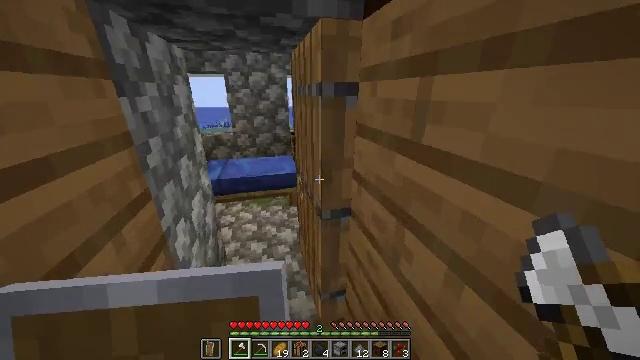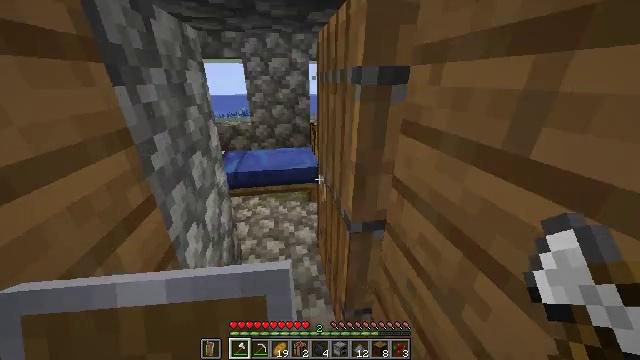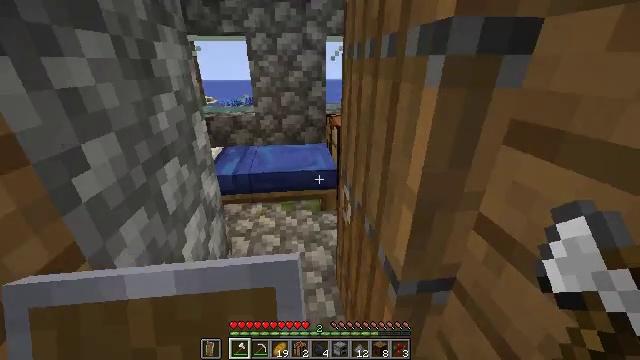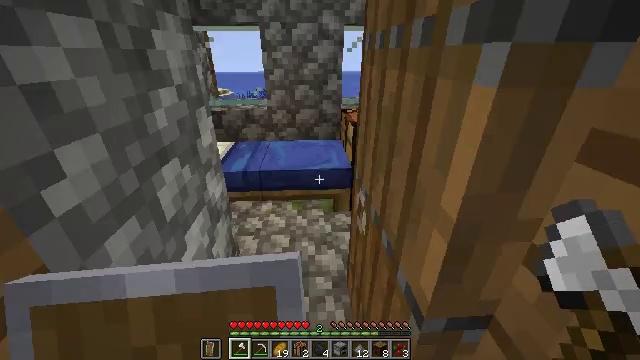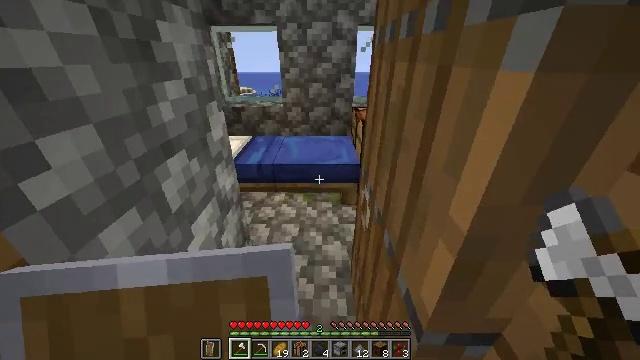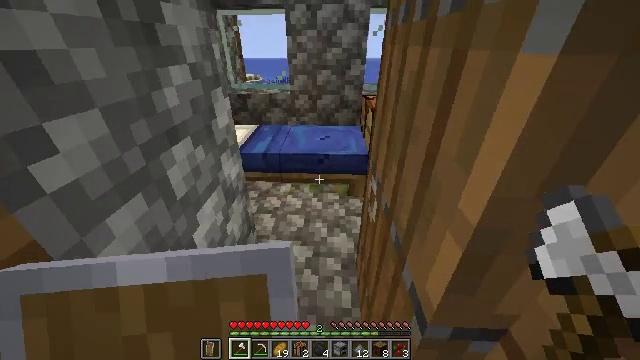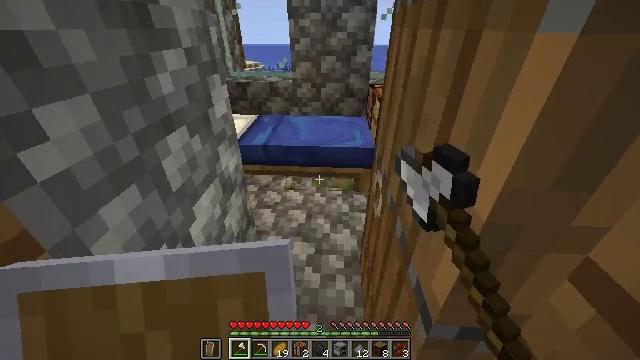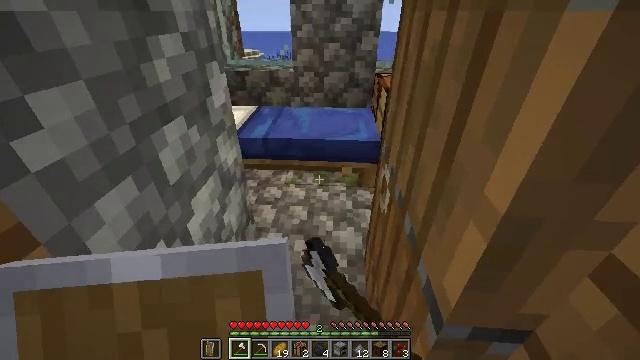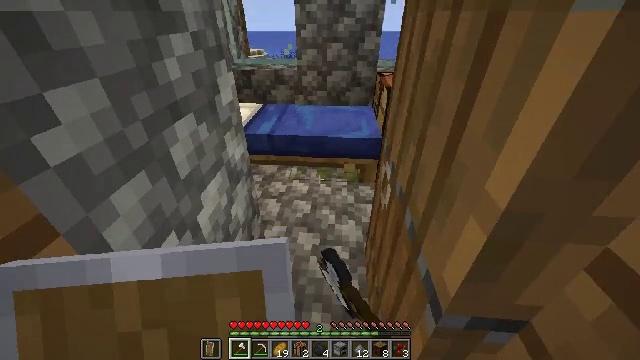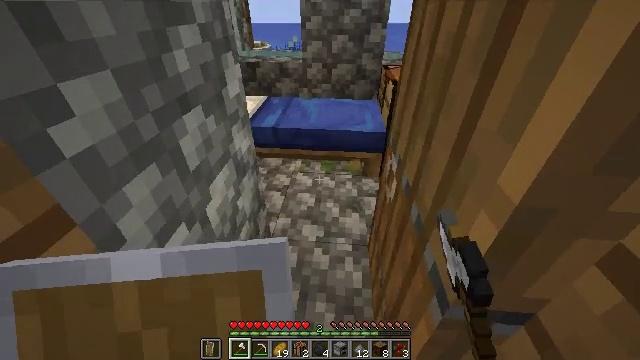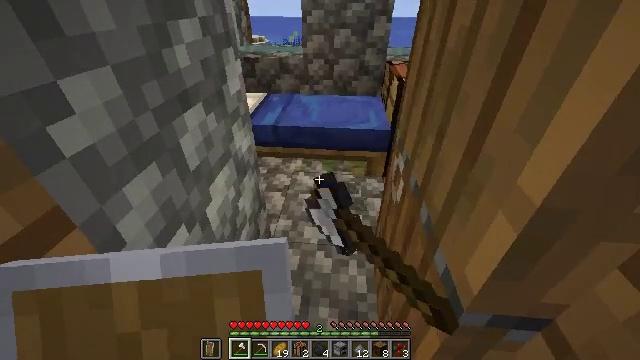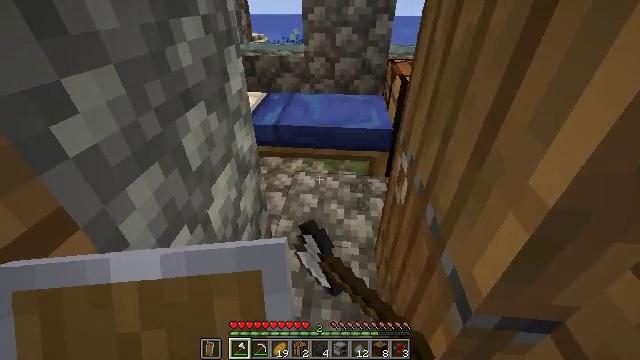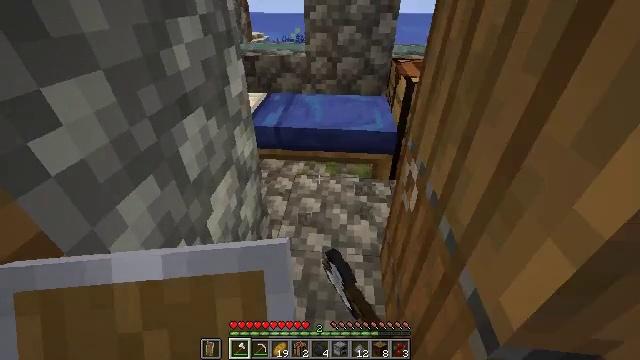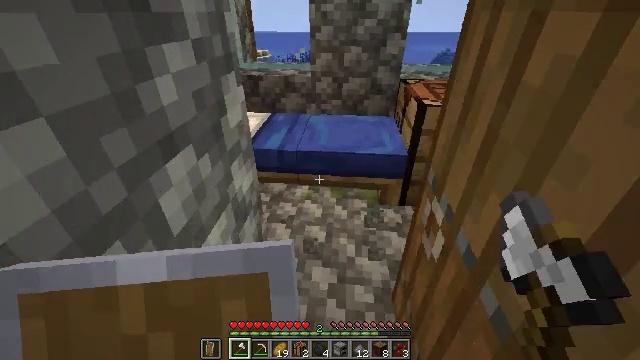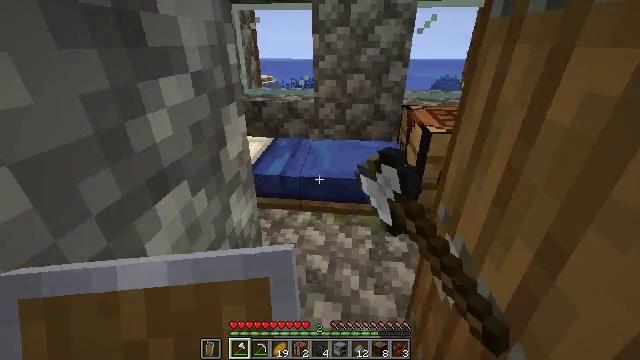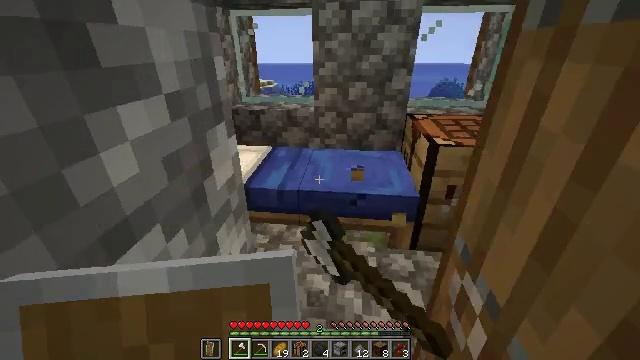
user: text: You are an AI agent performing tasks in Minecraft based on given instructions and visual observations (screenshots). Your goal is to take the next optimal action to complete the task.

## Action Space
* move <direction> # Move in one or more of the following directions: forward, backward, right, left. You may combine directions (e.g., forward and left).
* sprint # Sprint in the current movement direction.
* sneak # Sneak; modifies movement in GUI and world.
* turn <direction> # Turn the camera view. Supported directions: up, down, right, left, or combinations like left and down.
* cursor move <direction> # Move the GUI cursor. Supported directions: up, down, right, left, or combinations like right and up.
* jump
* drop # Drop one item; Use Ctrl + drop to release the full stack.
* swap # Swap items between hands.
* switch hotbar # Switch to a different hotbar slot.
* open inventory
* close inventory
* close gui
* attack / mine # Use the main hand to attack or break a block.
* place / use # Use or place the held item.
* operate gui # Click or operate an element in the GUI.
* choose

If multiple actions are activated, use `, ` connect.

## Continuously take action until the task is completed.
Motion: motion action
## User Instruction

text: Retrieve the blue bed from the ground.
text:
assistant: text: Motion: move forward, sprint, turn left and down
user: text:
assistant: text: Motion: move forward, sprint, turn left and down
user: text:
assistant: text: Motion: move forward, sprint, turn left and down
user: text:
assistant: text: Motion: move forward, sprint, turn left and down
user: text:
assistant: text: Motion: move forward, sprint, turn left and down, attack / mine
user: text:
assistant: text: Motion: move forward, sprint, turn down, attack / mine
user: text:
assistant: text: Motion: move forward, sprint, turn down, attack / mine
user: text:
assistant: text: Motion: move forward, sprint, turn down, attack / mine
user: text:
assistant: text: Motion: move forward, sprint, turn down, attack / mine
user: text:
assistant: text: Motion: move forward, sprint, attack / mine
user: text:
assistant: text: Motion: move forward, sprint, attack / mine
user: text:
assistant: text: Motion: move forward, sprint, attack / mine
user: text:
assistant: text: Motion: move forward, turn up, attack / mine
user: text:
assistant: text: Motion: move forward, turn up, attack / mine
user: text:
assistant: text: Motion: move forward, attack / mine
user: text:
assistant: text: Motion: move forward, attack / mine
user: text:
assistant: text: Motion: move forward, attack / mine
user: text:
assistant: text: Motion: move forward, attack / mine
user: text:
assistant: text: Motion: move forward, turn left and down, attack / mine
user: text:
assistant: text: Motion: turn left and down, attack / mine
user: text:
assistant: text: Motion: turn left and down, attack / mine
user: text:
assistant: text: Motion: turn left and down, attack / mine
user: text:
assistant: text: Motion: turn left and down, attack / mine
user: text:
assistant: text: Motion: turn left and down, attack / mine
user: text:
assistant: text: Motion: attack / mine